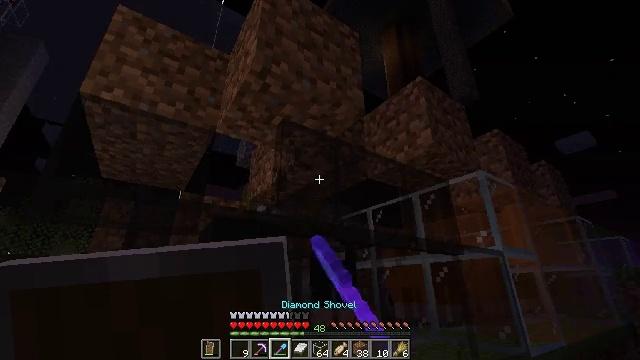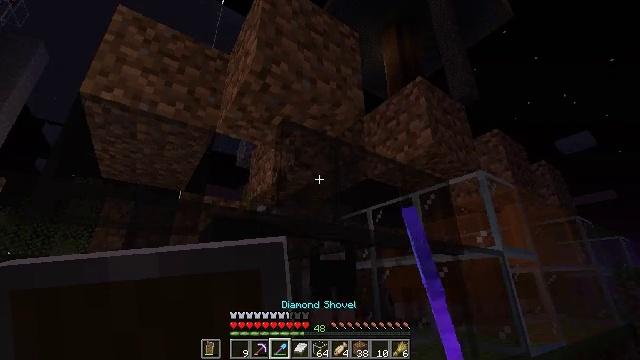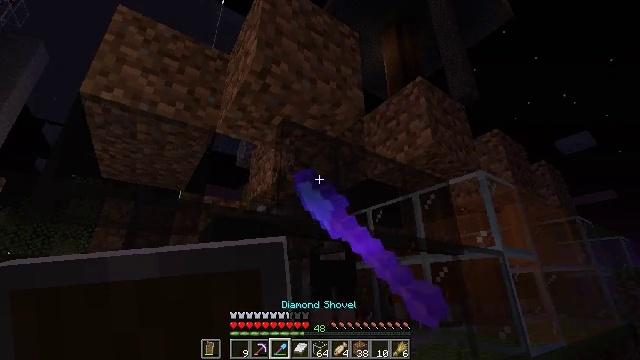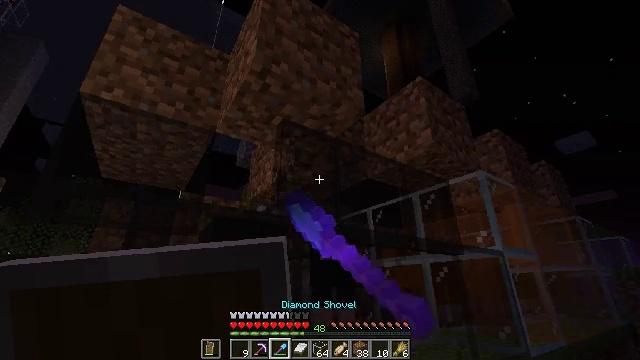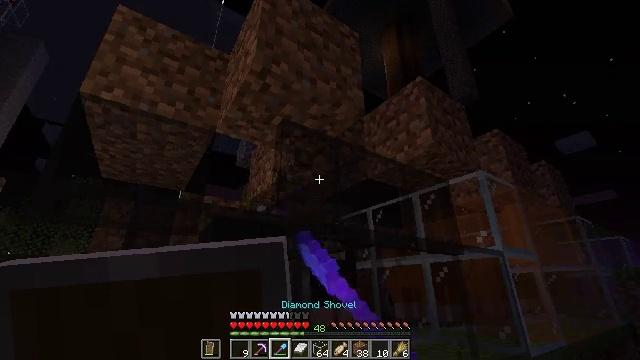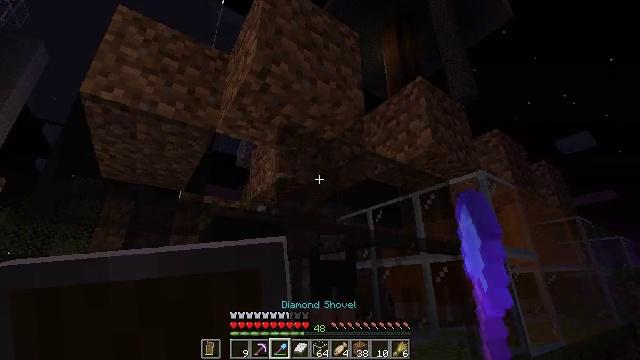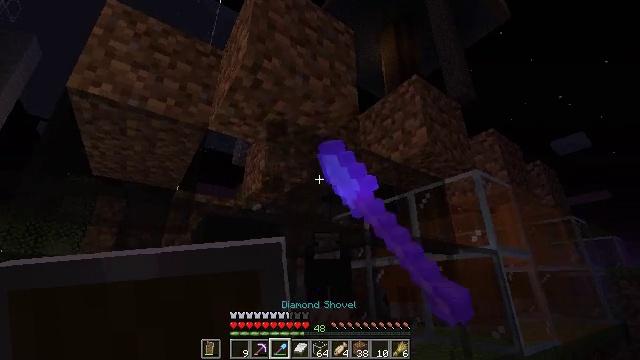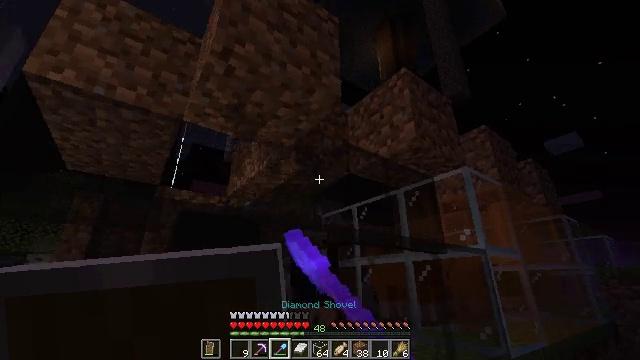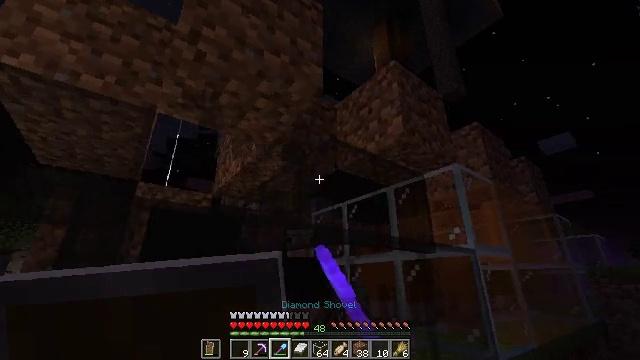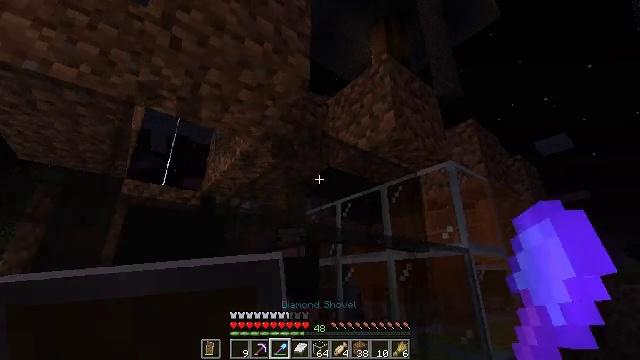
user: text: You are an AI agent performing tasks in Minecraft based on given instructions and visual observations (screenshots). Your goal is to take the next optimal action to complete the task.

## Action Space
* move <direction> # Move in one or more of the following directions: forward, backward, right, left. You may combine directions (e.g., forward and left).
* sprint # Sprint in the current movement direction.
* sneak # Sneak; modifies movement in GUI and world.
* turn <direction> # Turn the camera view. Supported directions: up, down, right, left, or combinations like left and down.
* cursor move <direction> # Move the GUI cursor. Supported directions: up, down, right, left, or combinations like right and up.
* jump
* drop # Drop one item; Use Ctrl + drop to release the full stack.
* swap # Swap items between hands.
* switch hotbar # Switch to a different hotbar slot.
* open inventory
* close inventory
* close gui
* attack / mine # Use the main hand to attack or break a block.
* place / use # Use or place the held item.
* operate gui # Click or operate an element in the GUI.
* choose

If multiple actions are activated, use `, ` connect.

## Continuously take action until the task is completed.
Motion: motion action
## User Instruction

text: Mine the black stained glass pane.
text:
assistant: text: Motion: attack / mine
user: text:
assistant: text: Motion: attack / mine
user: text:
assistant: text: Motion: attack / mine
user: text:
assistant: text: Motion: attack / mine
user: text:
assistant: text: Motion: attack / mine
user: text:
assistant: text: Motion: move forward and move right, attack / mine
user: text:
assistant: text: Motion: move forward and move right, attack / mine
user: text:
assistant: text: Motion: move forward and move right, attack / mine
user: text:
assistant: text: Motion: attack / mine
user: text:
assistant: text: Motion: attack / mine